Прямая однородная тонкая соломинка покоится на гладкой доске. На каждом ее конце сидит по блохе.
Покажите, что если масса $M$ соломинки не слишком большая по сравнению с массой $m$ каждой из блох, то они могут одновременными прыжками с одинаковыми скоростью и углом взлета перепрыгнуть с одного конца соломинки на другой без столкновения друг с другом в воздухе.
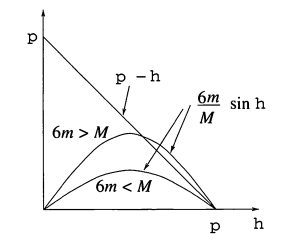
Темы:
T, ★, Механика, Динамика, Момент импульса, 200 задач